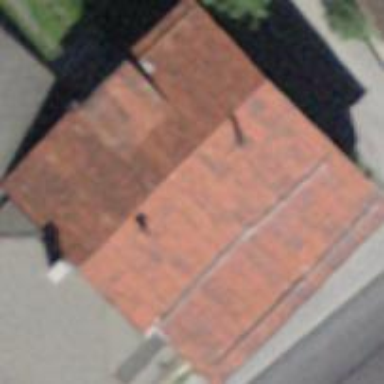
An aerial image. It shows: Building with tile roof.